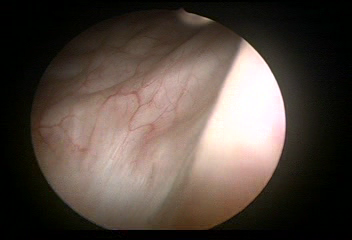
Modality: WLC
Class: Normal mucosa
Bladder cancer association: No